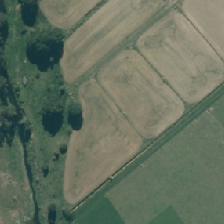
Land cover: shortrotation_cropland